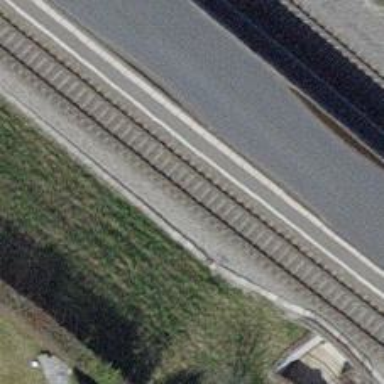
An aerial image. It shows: Stop position for public transport at railway stop.